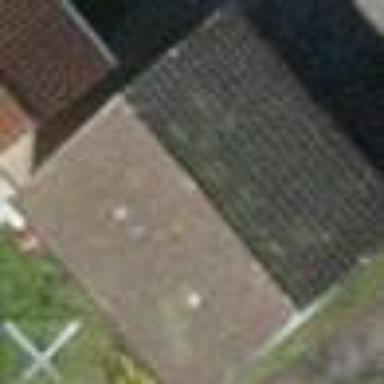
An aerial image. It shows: Garage.